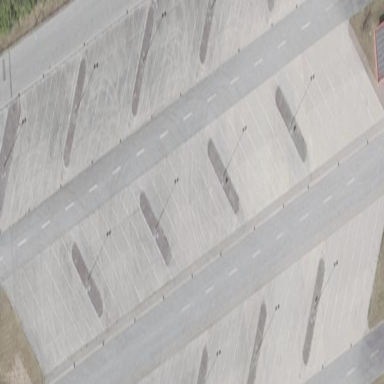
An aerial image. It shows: Parking area with surface.